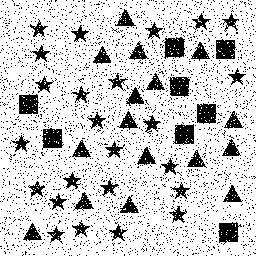
Squares: 8
Triangles: 16
Stars: 24
Total shapes: 48